Interaction volume radius: 10 \u00c5
Interaction volume height: 10 \u00c5
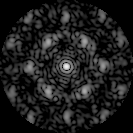
Disorder parameter: 0.5115